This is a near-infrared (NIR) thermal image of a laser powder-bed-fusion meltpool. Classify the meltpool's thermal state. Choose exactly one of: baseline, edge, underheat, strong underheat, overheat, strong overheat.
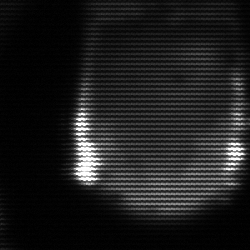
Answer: edge